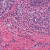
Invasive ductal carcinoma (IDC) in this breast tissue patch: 0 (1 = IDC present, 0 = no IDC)